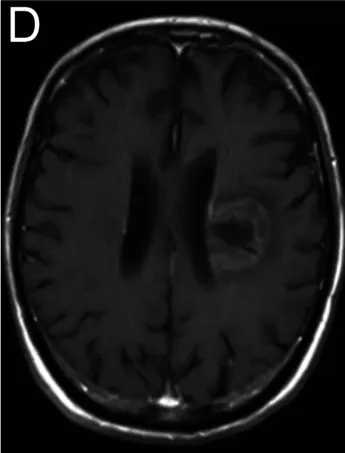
Final imaging follow-up.
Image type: radiology (mri)